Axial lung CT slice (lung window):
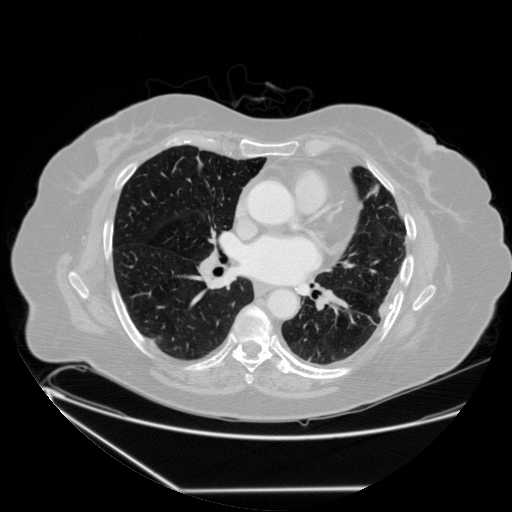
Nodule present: no